Question: I'm trying to insert a hidden value into the DB if I selected the first option the hidden value should be inserted into the different column.
So this is my code :
'''
<select class="form-control" id="students" name="students" size="1" required>
<option dir='rtl'value=''>choose a course :)</option>
<?php
$query = "SELECT gid,course_id,course_title,course_cord,group_time,course FROM courses JOIN groups WHERE course_id = course ORDER BY gid DESC ";
$run = $connection->prepare($query);
if(!$run){
die("ded !".mysqli_error($connection));
}
$run->execute();
$run->bind_result($gid,$course_id,$course_title,$course_cord,$group_time,$course);
while($run->fetch()):
echo "<option dir='rtl'value='$course_id'>($group_time)$course_title BY $course_cord </option> ";
endwhile;
?>
</select>
'''
my hidden input :
'''
<?php
$query2 = "SELECT gid,course_id,course_title,course_cord,group_time,course FROM courses JOIN groups WHERE course_id = course ";
$run2 = $connection->prepare($query2);
if(!$run2){
die("rip".mysqli_error($connection));
}
$run2->execute();
$run2->bind_result($gid,$course_id,$course_title,$course_cord,$group_time,$course);
while($run2->fetch()):
?>
<input type='hidden' id='hiddenInput' name='group_id' value='<?php echo $gid; >'>
<?php endwhile; ?>
'''
Every '<option>' has a value of $gid.
Like this :

so if I selected course 6 it should 'insert' in 'group_id' column value of 31
For now, it is inserting only the first hidden input even if I choose the course 5
Is it possible to do it with PHP only? because I don't much about jQuery and stuff.
I'm still a beginner.
:
my insert query :
'''
$statement = $connection->prepare("
INSERT INTO students (name_student,students,specialization,phone_num,paid,chair,group_id)
VALUES (:name_student,:students,:specialization,:phone_num,:paid,:chair,:group_id)
");
$result = $statement->execute(
array(
':name_student' => $_POST["name_student"],
':students' => $_POST["students"],
':specialization' => $_POST["specialization"],
':phone_num' => $_POST["phone_num"],
':chair' => "1",
':paid' => $_POST["paid"],
':group_id' => $_POST['group_id']
)
);
'''
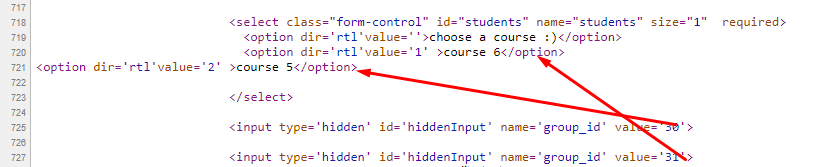
Answer: There are plenty of ways to use one control to submit multiple values. One of the simplist is to create a formatted string with a delimter.
For example
'''
<option value='$course_id:$gid'...
'''
Then when you handle the form submit, you can split ('explode()') the value to get the parts, eg
'''
list($course_id, $group_id) = explode(':', $_POST['students']);
'''
This will assign values to those two variables which you can then bind into your query, eg
'''
':group_id' => $group_id,
':students' => $course_id
'''
Using this, you won't need the hidden inputs which saves you having to execute the query a second time.